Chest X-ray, AP view. Patient: 29 years old, sex F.
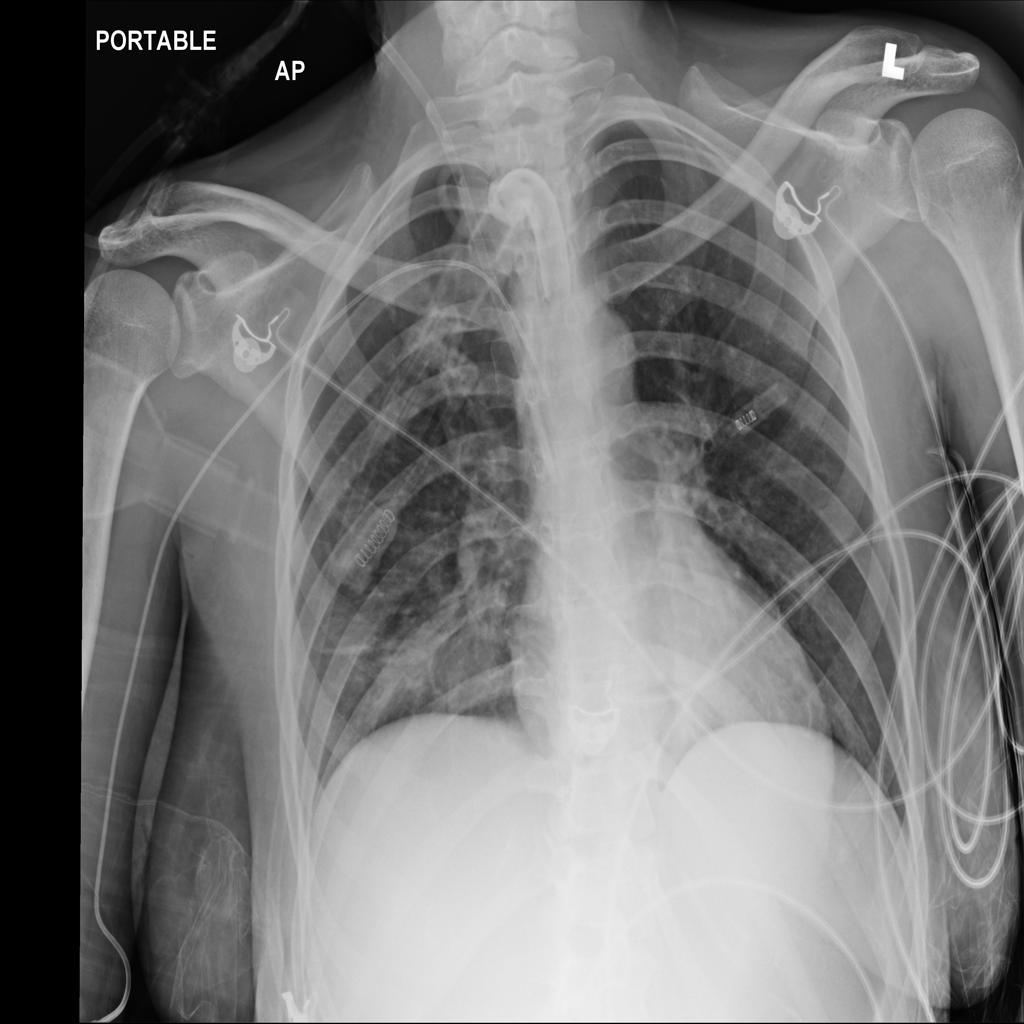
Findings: Atelectasis, Infiltration